Interaction volume radius: 5 \u00c5
Interaction volume height: 10 \u00c5
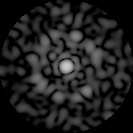
Disorder parameter: 0.7205